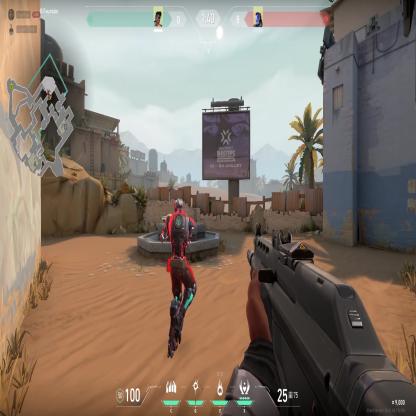
Label: enemy